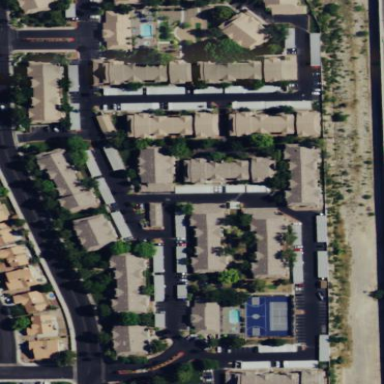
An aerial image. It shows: Residential area with apartments.